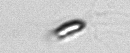
Label: Chrysochromulina